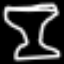
Label: hourglass